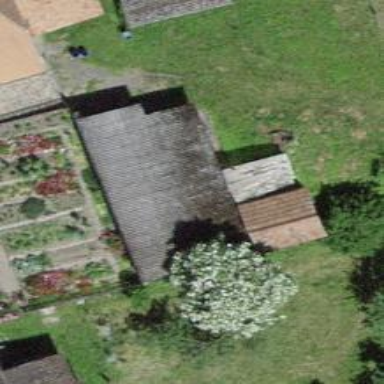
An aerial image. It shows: Building with gabled roof.